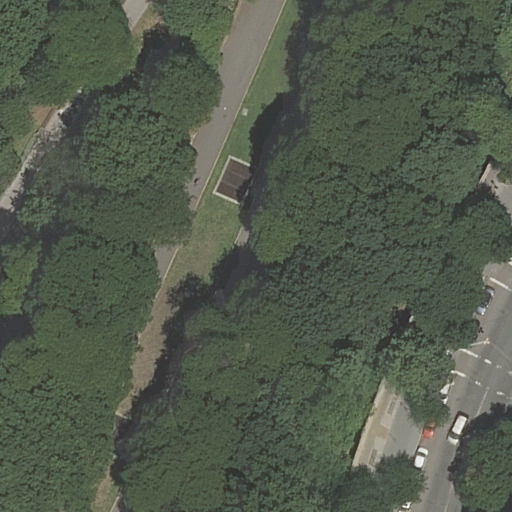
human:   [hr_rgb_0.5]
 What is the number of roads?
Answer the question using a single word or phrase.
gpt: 5

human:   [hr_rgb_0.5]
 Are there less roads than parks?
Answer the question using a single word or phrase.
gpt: no

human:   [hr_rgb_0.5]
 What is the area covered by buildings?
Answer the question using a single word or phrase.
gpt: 0m2

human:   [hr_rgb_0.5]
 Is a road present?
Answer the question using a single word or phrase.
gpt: yes

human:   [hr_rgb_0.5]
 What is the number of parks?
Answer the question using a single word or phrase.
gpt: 1

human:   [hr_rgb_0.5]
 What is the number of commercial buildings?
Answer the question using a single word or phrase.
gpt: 0

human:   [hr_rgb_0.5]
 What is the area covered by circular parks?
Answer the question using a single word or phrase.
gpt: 0m2

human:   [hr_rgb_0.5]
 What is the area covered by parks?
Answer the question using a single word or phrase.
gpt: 434m2

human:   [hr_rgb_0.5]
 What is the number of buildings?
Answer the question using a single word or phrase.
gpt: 0

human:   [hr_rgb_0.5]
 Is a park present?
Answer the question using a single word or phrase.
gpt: yes

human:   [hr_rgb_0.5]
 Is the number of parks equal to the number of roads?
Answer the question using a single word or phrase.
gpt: no

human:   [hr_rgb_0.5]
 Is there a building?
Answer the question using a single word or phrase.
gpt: no

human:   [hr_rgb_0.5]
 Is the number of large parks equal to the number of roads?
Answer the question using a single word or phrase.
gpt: no

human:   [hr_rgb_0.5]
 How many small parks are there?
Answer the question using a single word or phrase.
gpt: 0

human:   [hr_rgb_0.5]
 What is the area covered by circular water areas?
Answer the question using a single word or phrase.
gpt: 0m2

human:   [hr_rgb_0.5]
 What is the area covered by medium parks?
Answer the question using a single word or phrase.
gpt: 434m2

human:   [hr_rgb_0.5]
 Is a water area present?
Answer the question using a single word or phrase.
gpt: no

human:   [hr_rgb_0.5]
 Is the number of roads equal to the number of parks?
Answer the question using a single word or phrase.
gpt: no

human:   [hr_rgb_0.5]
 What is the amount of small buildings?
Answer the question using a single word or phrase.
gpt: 0

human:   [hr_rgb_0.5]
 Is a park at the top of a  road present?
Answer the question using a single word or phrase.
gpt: yes

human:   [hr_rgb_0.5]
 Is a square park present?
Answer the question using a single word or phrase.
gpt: no

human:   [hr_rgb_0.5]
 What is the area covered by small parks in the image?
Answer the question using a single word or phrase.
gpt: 0m2

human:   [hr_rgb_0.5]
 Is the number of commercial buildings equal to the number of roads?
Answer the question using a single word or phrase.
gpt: no

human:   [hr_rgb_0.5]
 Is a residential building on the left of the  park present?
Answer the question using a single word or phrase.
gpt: no

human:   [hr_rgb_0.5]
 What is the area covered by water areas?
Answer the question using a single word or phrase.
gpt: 0m2

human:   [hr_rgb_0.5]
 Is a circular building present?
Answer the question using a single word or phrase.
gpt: no

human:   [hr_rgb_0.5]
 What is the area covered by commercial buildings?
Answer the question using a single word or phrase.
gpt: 0m2

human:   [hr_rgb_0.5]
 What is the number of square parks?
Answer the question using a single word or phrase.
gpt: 0

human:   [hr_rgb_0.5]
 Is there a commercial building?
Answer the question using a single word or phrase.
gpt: no

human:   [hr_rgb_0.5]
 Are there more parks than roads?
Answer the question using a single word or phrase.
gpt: no

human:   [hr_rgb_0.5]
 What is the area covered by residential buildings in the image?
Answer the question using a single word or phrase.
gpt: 0m2

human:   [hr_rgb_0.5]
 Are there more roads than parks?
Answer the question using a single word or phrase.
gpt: yes

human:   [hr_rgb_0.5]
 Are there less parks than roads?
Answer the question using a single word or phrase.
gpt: yes

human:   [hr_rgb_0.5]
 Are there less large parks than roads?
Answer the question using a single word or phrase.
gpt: yes

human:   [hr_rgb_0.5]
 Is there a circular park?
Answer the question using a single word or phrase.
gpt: no

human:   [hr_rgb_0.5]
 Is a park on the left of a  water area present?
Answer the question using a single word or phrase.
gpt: no

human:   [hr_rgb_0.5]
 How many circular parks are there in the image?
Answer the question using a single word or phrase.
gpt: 0

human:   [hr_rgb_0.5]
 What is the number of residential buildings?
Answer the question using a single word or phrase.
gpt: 0

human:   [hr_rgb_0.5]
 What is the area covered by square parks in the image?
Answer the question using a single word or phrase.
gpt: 0m2

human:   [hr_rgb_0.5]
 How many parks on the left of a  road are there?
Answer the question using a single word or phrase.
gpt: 0

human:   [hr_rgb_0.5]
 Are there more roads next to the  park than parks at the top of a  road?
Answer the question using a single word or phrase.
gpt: yes

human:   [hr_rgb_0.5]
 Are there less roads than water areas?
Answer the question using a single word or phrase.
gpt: no

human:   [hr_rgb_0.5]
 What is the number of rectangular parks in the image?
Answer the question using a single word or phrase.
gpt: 1

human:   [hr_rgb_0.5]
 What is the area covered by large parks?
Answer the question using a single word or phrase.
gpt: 0m2

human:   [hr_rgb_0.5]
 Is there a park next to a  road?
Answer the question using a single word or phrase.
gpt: yes

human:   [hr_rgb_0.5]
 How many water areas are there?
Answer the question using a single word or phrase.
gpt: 0

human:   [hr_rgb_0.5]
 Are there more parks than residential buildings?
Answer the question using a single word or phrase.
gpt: yes

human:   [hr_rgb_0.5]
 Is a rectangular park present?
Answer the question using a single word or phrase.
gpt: yes

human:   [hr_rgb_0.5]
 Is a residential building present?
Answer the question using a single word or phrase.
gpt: no

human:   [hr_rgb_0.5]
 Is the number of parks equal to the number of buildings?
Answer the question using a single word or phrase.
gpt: no

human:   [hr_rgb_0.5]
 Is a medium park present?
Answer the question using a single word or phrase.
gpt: yes

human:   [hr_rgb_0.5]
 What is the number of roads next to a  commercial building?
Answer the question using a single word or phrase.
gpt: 0

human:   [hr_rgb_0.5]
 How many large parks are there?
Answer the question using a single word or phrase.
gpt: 0

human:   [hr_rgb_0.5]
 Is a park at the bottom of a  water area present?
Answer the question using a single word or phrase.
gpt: no

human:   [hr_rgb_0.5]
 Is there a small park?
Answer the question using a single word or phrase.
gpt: no

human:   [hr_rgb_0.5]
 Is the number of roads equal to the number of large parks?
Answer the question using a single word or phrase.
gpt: no

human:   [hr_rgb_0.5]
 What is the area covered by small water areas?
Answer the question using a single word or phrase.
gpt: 0m2

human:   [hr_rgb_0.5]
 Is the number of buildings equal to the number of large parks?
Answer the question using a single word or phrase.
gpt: yes

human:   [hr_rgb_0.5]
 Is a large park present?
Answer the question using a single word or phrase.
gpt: no

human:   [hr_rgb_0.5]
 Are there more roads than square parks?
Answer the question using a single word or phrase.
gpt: yes

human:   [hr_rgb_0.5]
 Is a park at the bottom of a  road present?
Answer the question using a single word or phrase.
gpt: no

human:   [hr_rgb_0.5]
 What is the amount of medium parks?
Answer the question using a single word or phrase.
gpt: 1

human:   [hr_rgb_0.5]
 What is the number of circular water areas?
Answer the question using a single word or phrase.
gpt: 0

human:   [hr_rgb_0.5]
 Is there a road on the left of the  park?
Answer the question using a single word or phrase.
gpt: yes